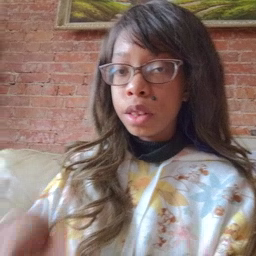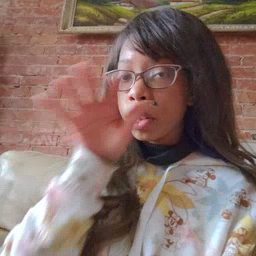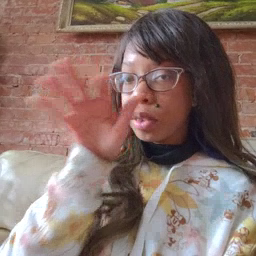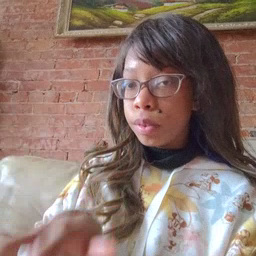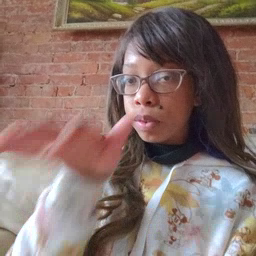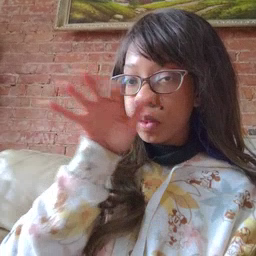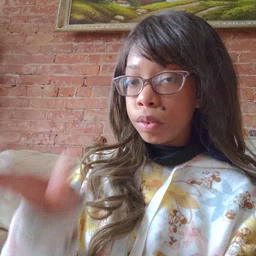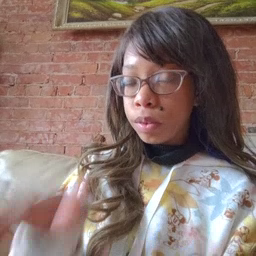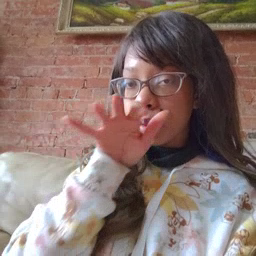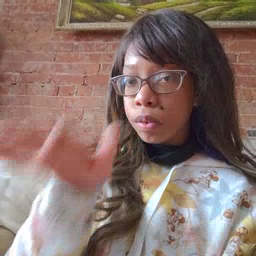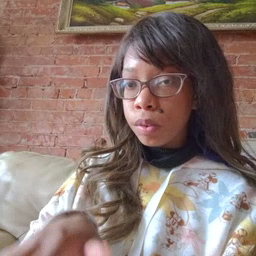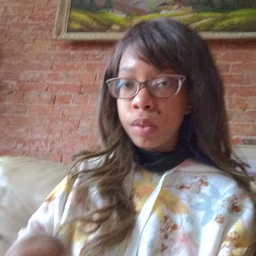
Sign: alligator